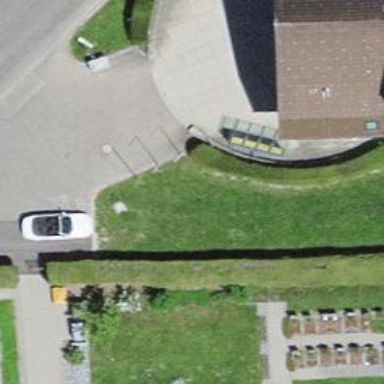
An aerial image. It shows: Post box is visible.